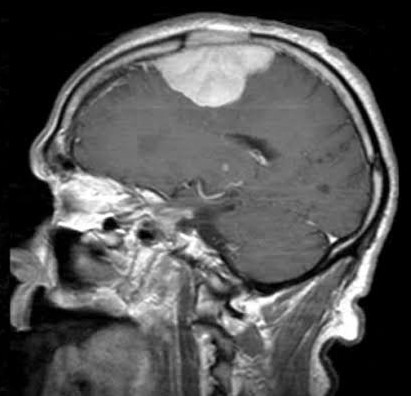
Label: meningioma